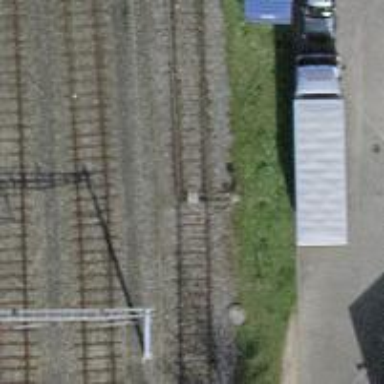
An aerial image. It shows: Railway switch.